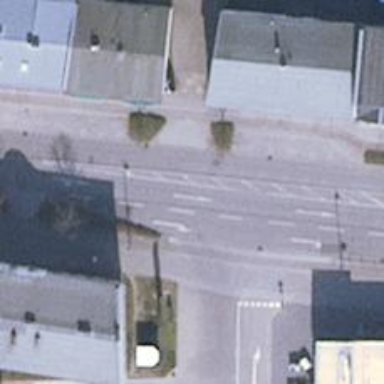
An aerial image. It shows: Primary highway with asphalt surface. There are sidewalks on both sides and separate cycle track.